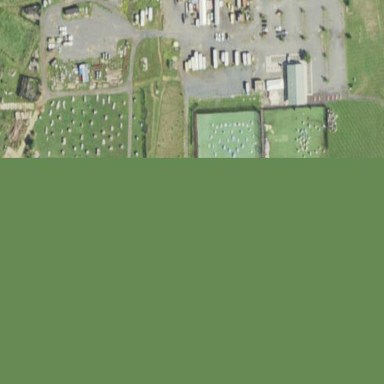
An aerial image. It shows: Paintball pitch for leisure land sports.